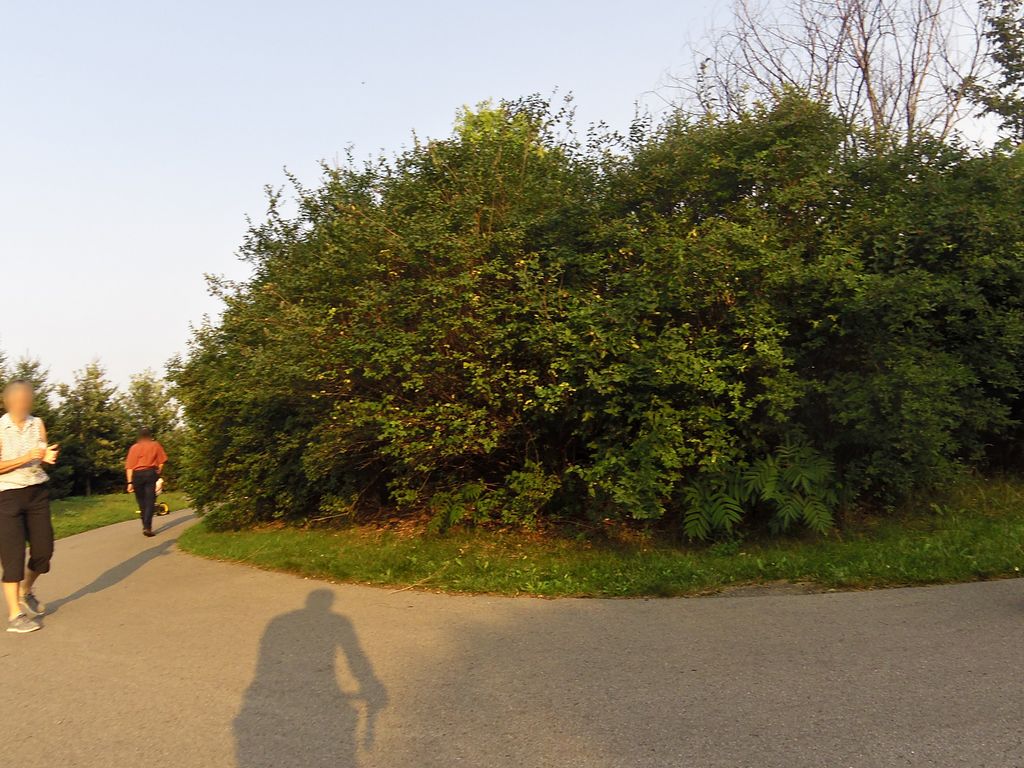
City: ottawa-gatineau